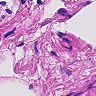
Metastatic tissue present: no